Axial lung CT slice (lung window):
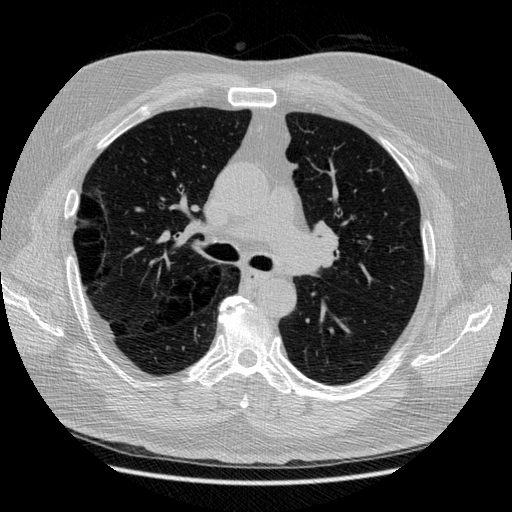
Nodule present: no